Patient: sex F, age 59
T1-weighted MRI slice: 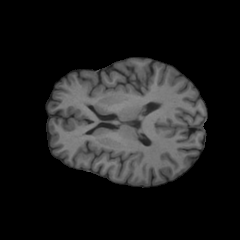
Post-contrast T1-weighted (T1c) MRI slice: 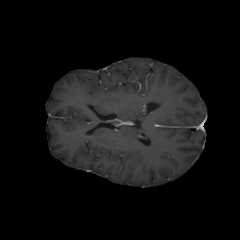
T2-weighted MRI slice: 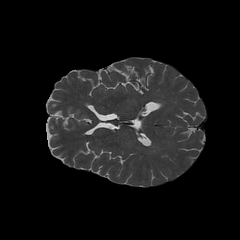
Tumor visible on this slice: no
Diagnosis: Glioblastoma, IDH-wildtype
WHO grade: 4